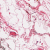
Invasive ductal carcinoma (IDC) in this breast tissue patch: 0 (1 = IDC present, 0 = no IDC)